Question: I have an iOS/swift game with a leaderboard, and I'd like the scores to all reset to 0 every Monday at 12:00am.
I believe I'm all set up (enabled the Blaze plan, followed the steps in the <URL>, but I'm a bit unclear on how it all connects and both feel so distant from my database.
How can I get this Google Cloud Scheduler job to reset the scores for all users in my Firebase Realtime Database when it runs? I'm guessing I put some code in the Payload field?

Apologies if my question isn't precisely worded or is missing needed information. It feels like just a few months ago that I dipped my toes into programming and wrote print("Hello World") in Xcode and now here we are :D
Thanks in advance for any direction!
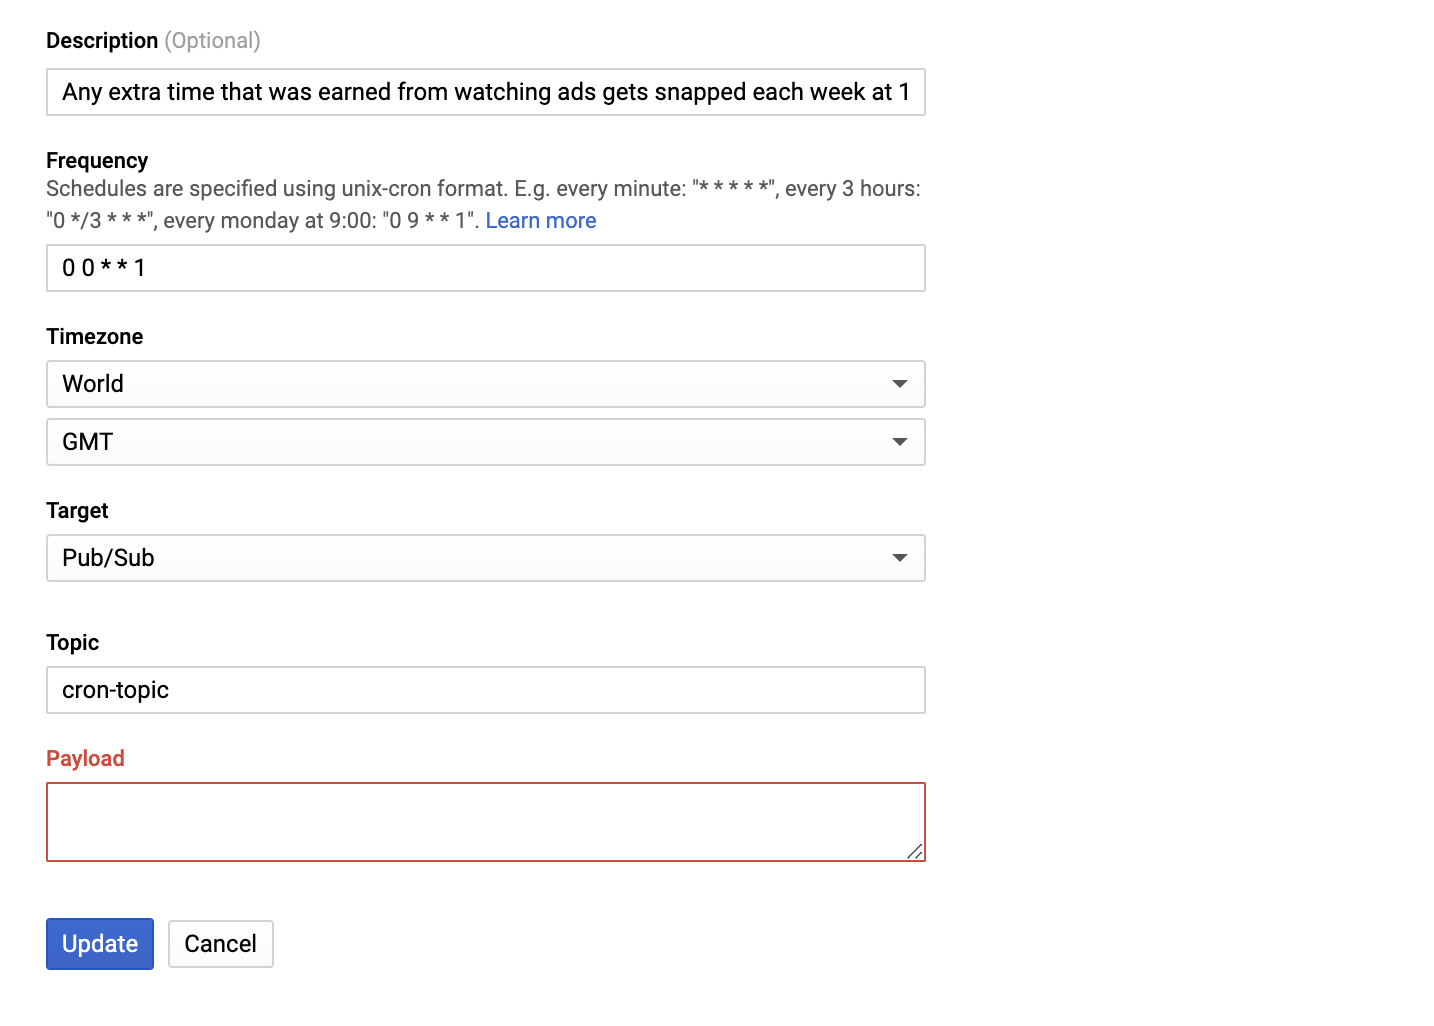
Answer: You should read the documentation for <URL>. If you're deploying with the Firebase CLI, everything will get set up for you automatically on the schedule you specify in the function. You don't even have to go to the Cloud console at all to configure Cloud Scheduler. Just write your function to do what you want, whenever it gets invoked by the scheduler.